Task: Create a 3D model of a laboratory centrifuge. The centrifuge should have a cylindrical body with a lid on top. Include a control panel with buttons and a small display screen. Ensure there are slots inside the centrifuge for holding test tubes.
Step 156:
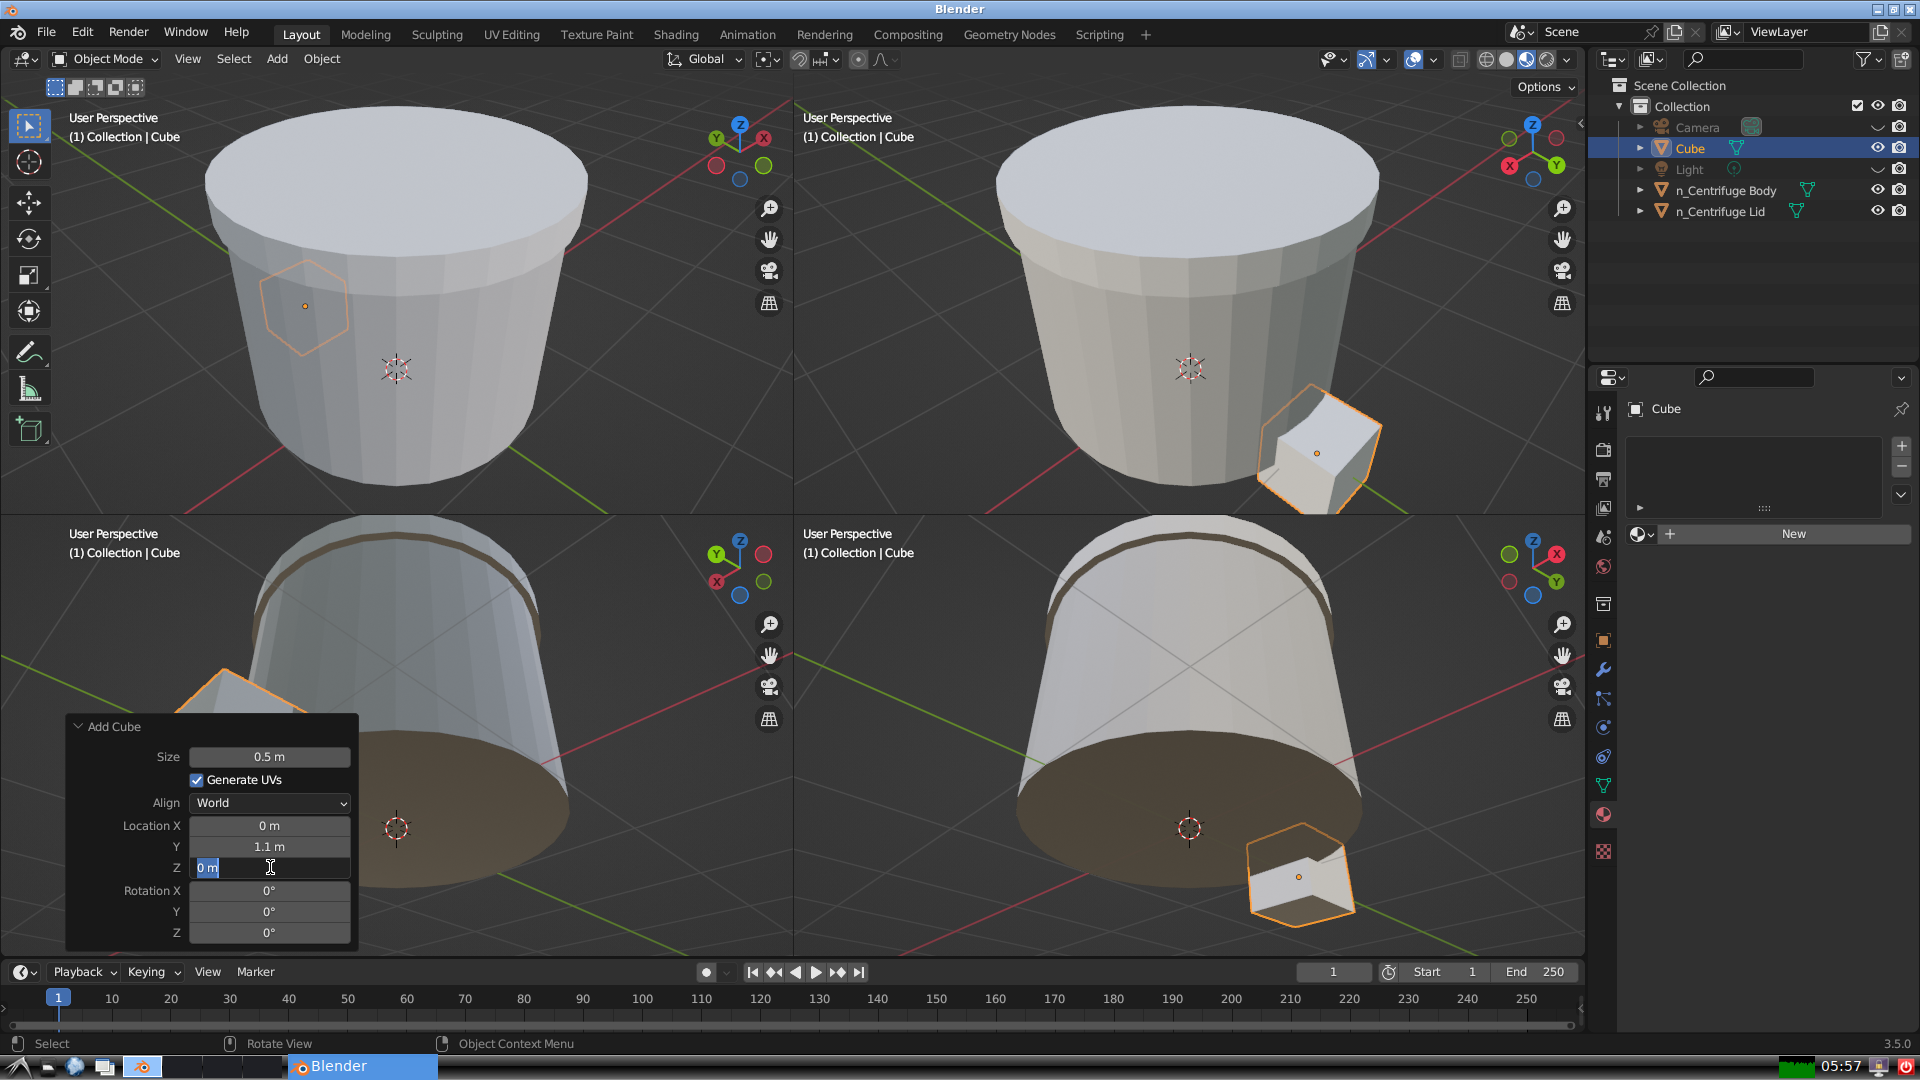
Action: input_text: 0.75